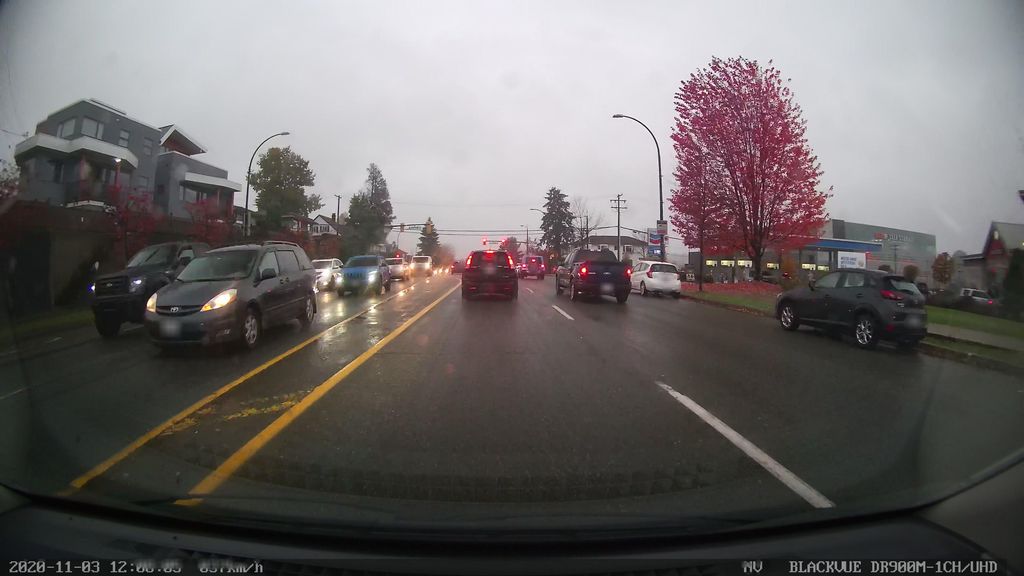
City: vancouver